Question: I'd like to calculate the loss of SVM without loop. But I cannot get it right. Need some enlightment.

'''
def svm_loss_vectorized(W, X, y, reg):
loss = 0.0
scores = np.dot(X, W)
correct_scores = scores[y]
deltas = np.ones(scores.shape)
margins = scores - correct_scores + deltas
margins[margins < 0] = 0 # max -> Boolean array indexing
margins[np.arange(scores.shape[0]), y] = 0 # Don't count j = yi
loss = np.sum(margins)
# Average
num_train = X.shape[0]
loss /= num_train
# Regularization
loss += 0.5 * reg * np.sum(W * W)
return loss
'''
It should output the same loss as the following function.
'''
def svm_loss_naive(W, X, y, reg):
num_classes = W.shape[1]
num_train = X.shape[0]
loss = 0.0
for i in range(num_train):
scores = X[i].dot(W)
correct_class_score = scores[y[i]]
for j in range(num_classes):
if j == y[i]:
continue
margin = scores[j] - correct_class_score + 1 # note delta = 1
if margin > 0:
loss += margin
loss /= num_train # mean
loss += 0.5 * reg * np.sum(W * W) # l2 regularization
return loss
'''
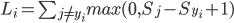
Answer: Here's a vectorized approach -
'''
delta = 1
N = X.shape[0]
M = W.shape[1]
scoresv = X.dot(W)
marginv = scoresv - scoresv[np.arange(N), y][:,None] + delta
mask0 = np.zeros((N,M),dtype=bool)
mask0[np.arange(N),y] = 1
mask = (marginv<0) | mask0
marginv[mask] = 0
loss_out = marginv.sum()/num_train # mean
loss_out += 0.5 * reg * np.sum(W * W) # l2 regularization
'''
Additionally, we could optimize 'np.sum(W * W)' with 'np.tensordot', like so -
'''
float(np.tensordot(W,W,axes=((0,1),(0,1))))
'''
Proposed approach as function -
'''
def svm_loss_vectorized_v2(W, X, y, reg):
delta = 1
N = X.shape[0]
M = W.shape[1]
scoresv = X.dot(W)
marginv = scoresv - scoresv[np.arange(N), y][:,None] + delta
mask0 = np.zeros((N,M),dtype=bool)
mask0[np.arange(N),y] = 1
mask = (marginv<=0) | mask0
marginv[mask] = 0
loss_out = marginv.sum()/num_train # mean
loss_out += 0.5 * reg * float(np.tensordot(W,W,axes=((0,1),(0,1))))
return loss_out
'''
Timings -
'''
In [86]: W= np.random.randn(3073,10)
...: X= np.random.randn(500,3073)
...: y= np.random.randint(0,10,(500))
...: reg = 4.56
...:
In [87]: svm_loss_naive(W, X, y, reg)
Out[87]: <PHONE>899
In [88]: svm_loss_vectorized_v2(W, X, y, reg)
Out[88]: <PHONE>914
In [89]: %timeit svm_loss_naive(W, X, y, reg)
100 loops, best of 3: 10.2 ms per loop
In [90]: %timeit svm_loss_vectorized_v2(W, X, y, reg)
100 loops, best of 3: 2.94 ms per loop
'''